Question: I'm working with Bootstrap and focusing on the mobile navigation. When hovered over, the icon (three horizontal lines) has a grey background color; however, the background color only goes halfway up the icon (see image). I don't mind this background color but I'd like to to be over the full icon with rounded edges on top as they are on the bottom. How can I make this happen? Any ideas/suggestions appreciated.

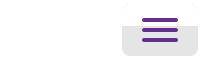
Answer: You need to change to Icon Bar color, showed in:
'''
<span class="icon-bar"></span>
'''
Set the Color you would like to have with CSS
'''
.navbar-default .navbar-toggle .icon-bar {
background-color: #fff;
}
'''
And you can also set the Background Color of the Button.
'''
.navbar-toggle {
background-color: #666;
}
'''
If you want to Change the Color on Focus, then just adjust the :focus Tag in Bootstrap:
'''
.navbar-toggle:focus {
// set the new color here for focus
}
'''
and
'''
.navbar-toggle:focus .icon-bar {
// here for the 3 white Stripes
}
'''